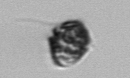
Label: Kryptoperidinium_triquetrum